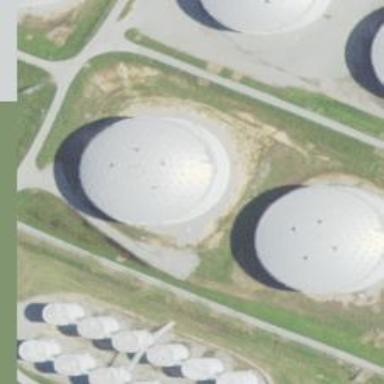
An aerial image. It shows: Storage tank which is man-made.